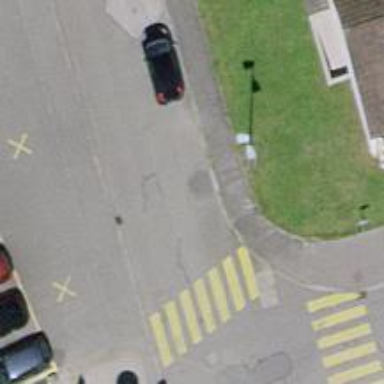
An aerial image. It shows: Marked crossing on the road.